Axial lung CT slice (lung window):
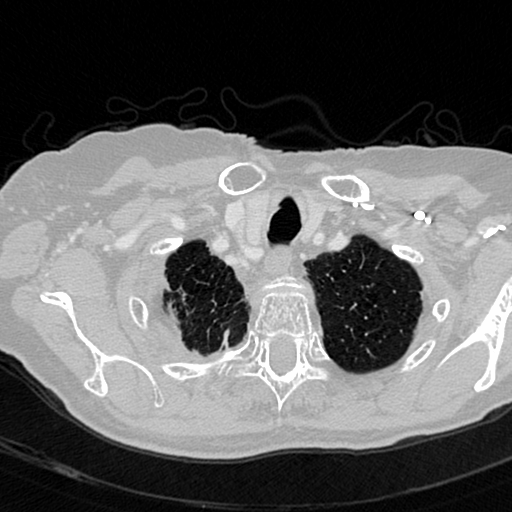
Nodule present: no